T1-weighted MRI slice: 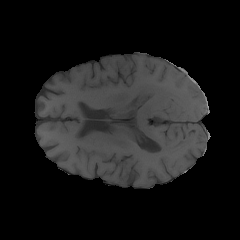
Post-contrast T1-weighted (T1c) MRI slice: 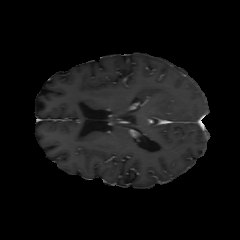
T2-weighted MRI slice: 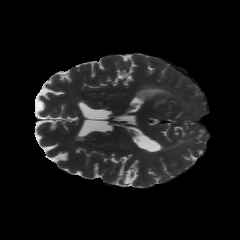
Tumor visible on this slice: yes